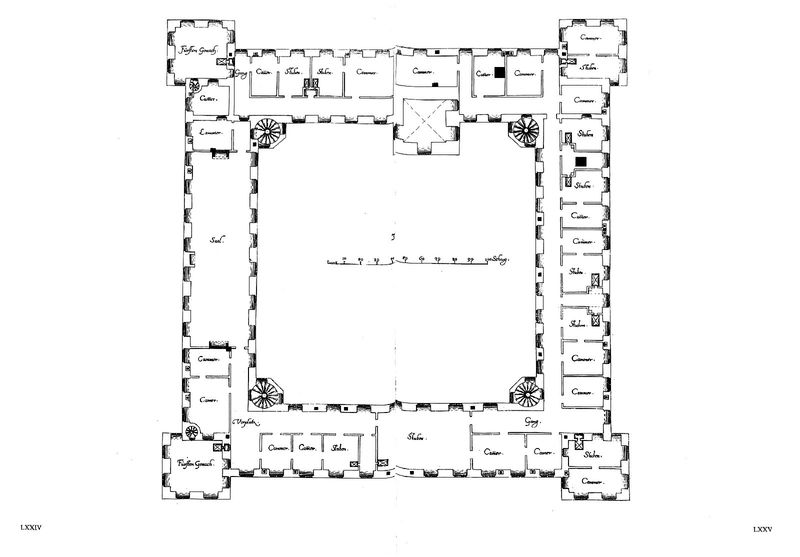
Titel: Schloss Johannisburg zu Aschaffenburg
Künstler: Georg Ridinger
Standort: Aschaffenburg, Schloss (EU - D - Bayern)
Schlagwörter: schwarz, skizze, zeichnung, zimmer, gebäude, schloss, architektur, turm, mauer, treppe, treppen, erker, innenhof, burg, türme, draufsicht, festung, schwarz-weiß, räume, plan, quadrat, knick, grundriss, maßstab, bauzeichnung, bauplan, lageplan, gebäudeplan, kammern, blaupause, kastell, verlis